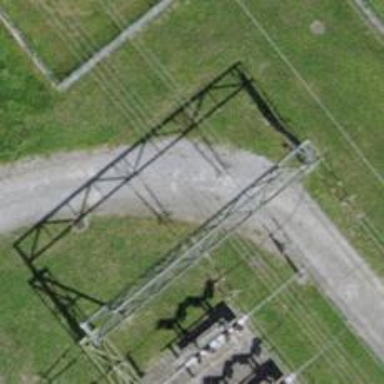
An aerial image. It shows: Insulator used in power equipment.